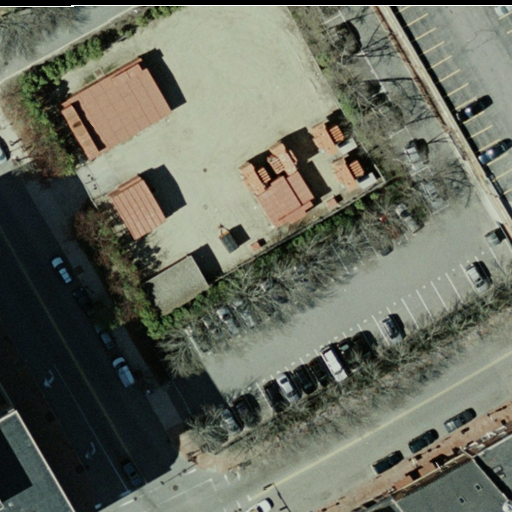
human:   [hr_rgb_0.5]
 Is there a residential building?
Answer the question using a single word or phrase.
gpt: yes

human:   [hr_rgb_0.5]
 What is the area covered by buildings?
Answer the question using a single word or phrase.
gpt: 5137m2

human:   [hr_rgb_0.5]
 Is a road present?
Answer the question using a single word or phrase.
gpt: yes

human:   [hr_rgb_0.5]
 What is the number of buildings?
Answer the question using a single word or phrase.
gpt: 7

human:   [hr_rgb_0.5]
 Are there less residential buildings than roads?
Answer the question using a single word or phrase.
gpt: no

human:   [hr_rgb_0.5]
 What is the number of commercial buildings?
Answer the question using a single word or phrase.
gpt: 1

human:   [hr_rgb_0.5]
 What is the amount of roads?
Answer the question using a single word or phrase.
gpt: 3

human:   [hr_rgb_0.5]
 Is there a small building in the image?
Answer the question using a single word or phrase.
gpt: yes

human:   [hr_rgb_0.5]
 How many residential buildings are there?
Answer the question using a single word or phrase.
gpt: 6

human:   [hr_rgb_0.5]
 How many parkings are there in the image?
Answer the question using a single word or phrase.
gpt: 1

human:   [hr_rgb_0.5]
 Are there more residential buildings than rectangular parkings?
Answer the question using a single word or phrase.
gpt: yes

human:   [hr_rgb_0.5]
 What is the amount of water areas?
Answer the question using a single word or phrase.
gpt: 0

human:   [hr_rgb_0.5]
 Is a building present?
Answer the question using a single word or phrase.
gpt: yes

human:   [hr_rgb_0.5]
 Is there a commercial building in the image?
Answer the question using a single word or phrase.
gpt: yes

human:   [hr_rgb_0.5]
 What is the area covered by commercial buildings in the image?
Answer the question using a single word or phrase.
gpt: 2642m2

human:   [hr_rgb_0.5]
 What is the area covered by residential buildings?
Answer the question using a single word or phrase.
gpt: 2495m2

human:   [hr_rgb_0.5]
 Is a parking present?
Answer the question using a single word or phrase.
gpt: yes

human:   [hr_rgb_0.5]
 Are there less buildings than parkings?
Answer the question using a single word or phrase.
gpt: no

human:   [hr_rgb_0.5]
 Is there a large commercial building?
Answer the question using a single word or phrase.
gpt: yes

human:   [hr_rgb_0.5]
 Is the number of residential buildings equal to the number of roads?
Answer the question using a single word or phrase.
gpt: no

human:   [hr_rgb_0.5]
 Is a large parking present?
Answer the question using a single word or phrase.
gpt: yes

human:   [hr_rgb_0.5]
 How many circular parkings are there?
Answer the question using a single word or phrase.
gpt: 0

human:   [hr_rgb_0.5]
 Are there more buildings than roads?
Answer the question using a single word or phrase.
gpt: yes

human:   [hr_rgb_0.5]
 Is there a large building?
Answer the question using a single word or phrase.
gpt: yes

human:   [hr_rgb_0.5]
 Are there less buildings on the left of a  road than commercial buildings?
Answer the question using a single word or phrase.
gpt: no

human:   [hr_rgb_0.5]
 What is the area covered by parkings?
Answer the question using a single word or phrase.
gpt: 2239m2

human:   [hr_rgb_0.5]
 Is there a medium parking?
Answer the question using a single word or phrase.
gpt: no

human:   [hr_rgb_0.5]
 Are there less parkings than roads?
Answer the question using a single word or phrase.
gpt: yes

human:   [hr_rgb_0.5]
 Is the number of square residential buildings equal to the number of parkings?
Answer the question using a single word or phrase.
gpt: no

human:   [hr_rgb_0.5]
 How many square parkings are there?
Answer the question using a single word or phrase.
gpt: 0

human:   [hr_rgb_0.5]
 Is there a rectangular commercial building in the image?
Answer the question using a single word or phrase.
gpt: no

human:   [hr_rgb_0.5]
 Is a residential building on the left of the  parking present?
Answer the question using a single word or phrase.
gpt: yes

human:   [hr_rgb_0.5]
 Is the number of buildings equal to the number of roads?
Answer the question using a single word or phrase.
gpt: no

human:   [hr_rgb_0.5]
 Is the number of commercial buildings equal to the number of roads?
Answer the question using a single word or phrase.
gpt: no

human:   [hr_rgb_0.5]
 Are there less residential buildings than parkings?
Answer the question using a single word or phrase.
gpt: no

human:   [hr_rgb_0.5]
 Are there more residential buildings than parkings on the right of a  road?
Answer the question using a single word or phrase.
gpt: yes

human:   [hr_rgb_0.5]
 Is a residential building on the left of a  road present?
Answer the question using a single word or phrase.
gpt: yes

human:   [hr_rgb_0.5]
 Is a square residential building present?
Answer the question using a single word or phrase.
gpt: no

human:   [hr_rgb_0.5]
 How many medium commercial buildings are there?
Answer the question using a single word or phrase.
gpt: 0

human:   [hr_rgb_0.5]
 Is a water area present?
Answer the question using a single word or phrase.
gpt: no

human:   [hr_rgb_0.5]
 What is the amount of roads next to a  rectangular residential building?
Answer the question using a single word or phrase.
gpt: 3

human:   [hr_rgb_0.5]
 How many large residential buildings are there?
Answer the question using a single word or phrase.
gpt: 1

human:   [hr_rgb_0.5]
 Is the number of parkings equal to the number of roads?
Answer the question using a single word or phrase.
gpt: no

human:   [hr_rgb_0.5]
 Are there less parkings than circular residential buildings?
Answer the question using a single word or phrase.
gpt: no

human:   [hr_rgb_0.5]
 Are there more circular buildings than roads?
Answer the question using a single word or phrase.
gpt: no

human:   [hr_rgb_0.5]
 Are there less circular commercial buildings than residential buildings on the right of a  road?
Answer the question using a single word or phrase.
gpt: yes

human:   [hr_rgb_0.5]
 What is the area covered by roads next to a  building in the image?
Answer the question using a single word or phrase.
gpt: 0m2

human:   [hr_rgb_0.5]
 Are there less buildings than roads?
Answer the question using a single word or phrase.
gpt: no

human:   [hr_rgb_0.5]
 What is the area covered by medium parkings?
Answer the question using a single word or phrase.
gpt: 0m2

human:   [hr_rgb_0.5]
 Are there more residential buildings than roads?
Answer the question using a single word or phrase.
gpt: yes

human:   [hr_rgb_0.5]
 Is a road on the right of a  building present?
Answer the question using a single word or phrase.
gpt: yes

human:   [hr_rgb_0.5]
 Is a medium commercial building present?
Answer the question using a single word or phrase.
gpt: no

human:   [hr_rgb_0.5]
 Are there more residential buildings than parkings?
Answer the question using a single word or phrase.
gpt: yes

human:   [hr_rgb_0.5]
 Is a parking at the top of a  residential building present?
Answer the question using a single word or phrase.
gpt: yes

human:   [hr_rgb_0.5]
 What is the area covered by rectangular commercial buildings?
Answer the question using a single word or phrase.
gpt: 0m2

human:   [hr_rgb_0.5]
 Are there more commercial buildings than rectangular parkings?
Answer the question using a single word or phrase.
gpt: no

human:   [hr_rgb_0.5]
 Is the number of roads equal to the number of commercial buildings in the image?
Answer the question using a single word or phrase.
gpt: no

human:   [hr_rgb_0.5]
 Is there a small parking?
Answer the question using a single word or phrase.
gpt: no

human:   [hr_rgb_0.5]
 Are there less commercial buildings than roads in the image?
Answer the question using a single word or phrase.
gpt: yes

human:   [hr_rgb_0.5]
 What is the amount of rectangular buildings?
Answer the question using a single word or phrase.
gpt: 6

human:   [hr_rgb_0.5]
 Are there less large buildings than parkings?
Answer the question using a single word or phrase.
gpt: no

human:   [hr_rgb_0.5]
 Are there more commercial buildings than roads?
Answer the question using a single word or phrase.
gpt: no

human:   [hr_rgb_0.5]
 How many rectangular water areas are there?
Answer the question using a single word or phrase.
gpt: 0

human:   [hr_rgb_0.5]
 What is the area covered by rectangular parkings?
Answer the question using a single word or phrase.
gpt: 2239m2